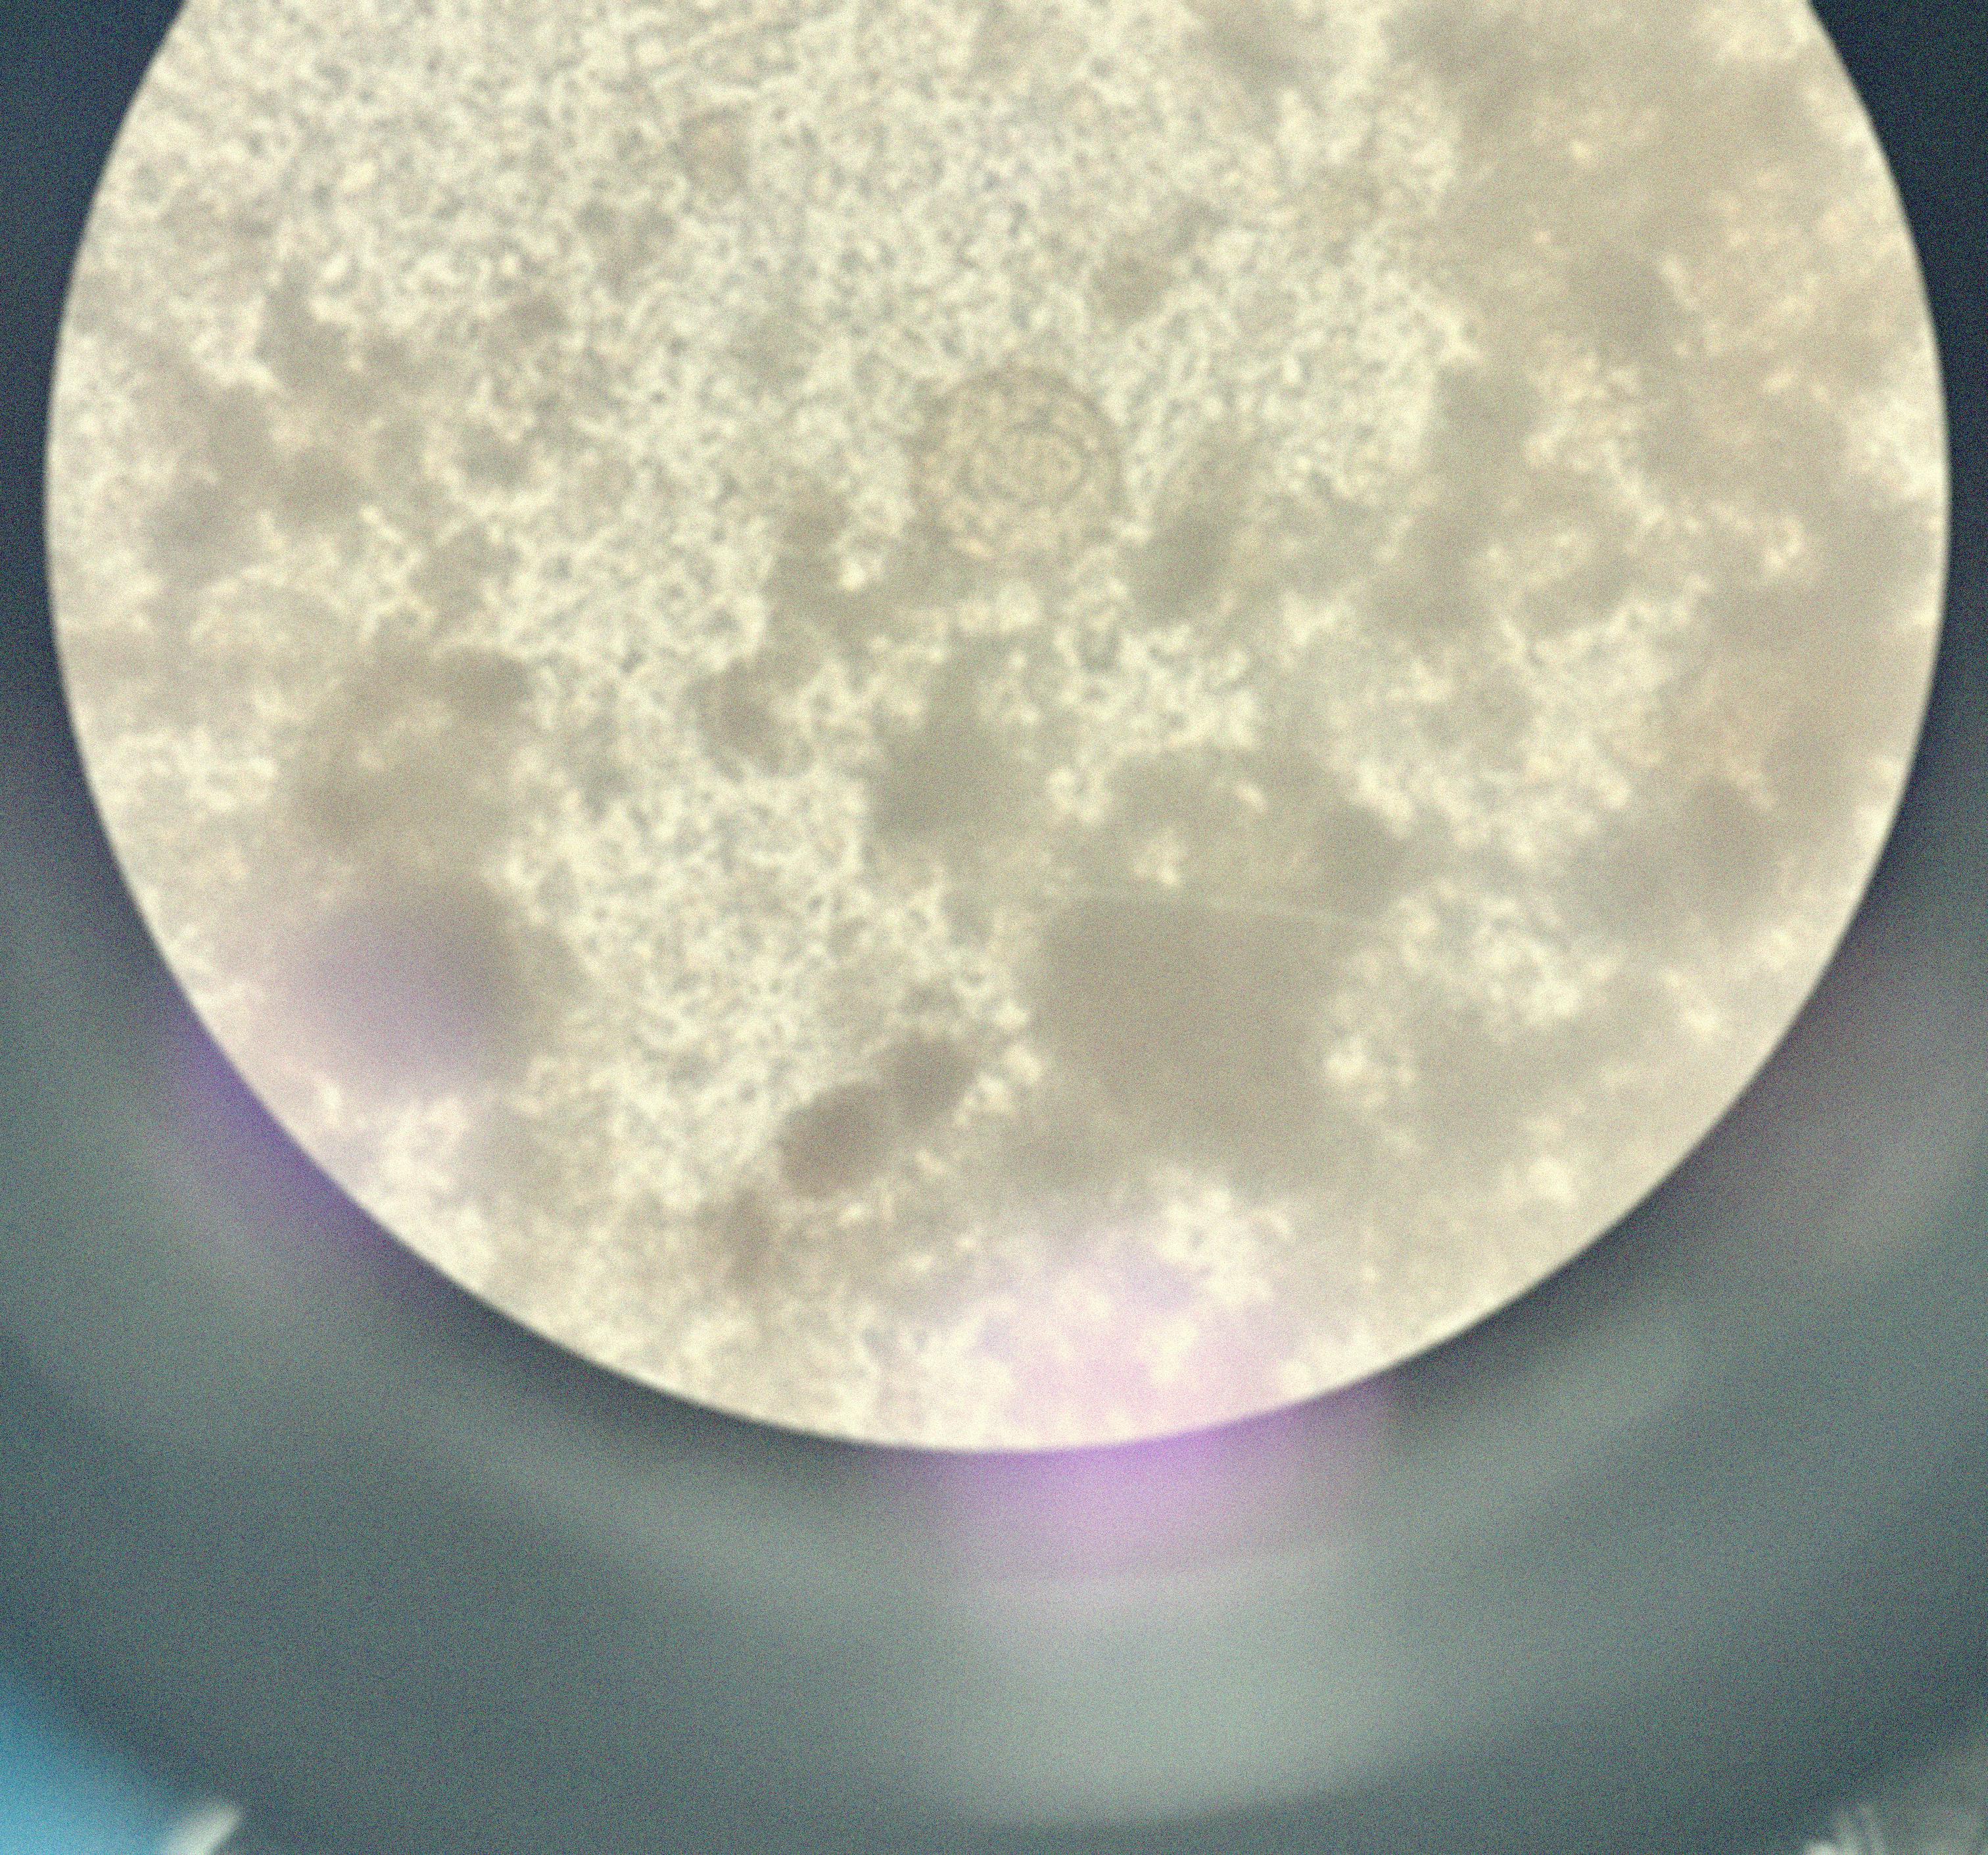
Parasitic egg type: Hymenolepis diminuta